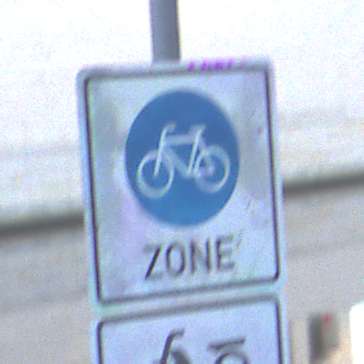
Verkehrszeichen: BeginnFahrradzone
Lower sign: EinspurigeFahrzeugeFrei2
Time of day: SunriseSunset
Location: Outdoor (Urban)
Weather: Clear
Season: NotSpecified
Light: Natural